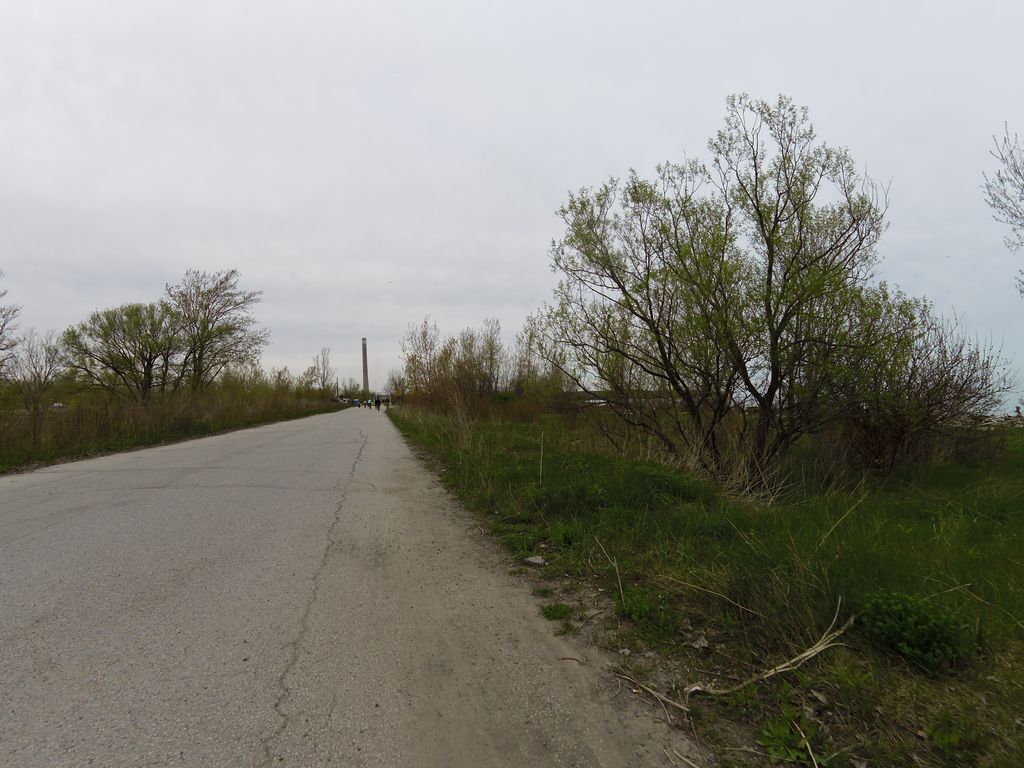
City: toronto